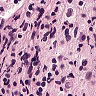
Metastatic tissue present: yes